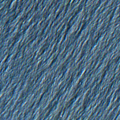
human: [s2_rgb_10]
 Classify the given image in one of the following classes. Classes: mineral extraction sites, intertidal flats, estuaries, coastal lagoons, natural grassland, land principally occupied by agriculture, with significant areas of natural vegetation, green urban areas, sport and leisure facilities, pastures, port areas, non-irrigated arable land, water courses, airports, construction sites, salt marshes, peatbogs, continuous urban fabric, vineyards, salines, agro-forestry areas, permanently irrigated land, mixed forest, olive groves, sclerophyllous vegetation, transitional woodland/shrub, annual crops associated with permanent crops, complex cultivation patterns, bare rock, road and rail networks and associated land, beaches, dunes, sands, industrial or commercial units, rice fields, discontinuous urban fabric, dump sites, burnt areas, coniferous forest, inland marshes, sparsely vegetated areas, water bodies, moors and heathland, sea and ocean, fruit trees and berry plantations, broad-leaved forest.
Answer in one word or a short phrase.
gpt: sea and ocean